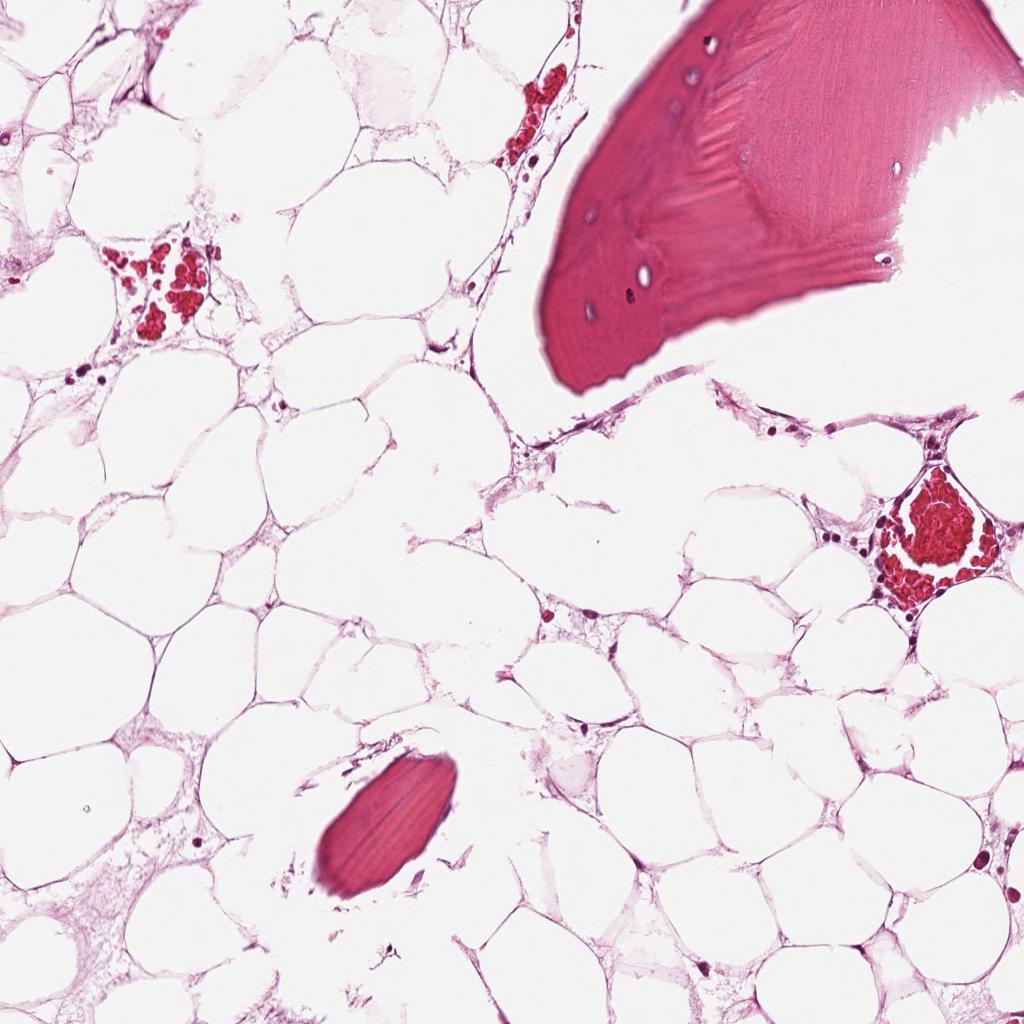
Label: Non-Tumor